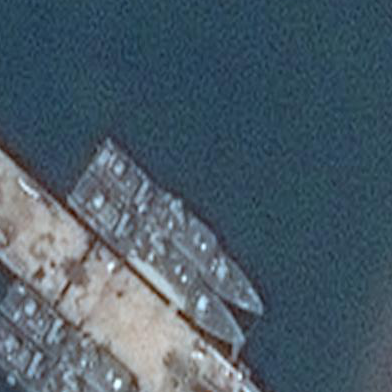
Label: combat